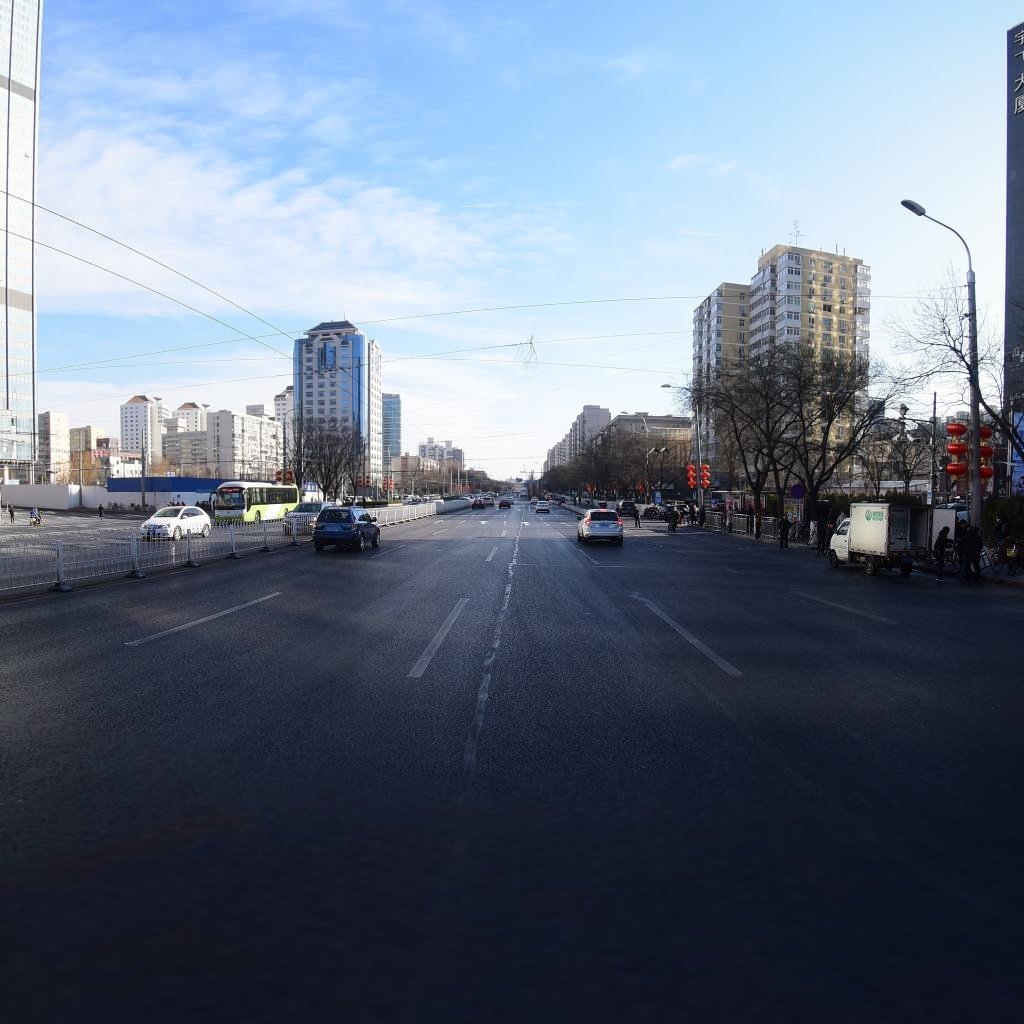
Region: Dongcheng
Road damage annotations: longitudinal patch, transverse patch